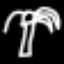
Label: palm tree